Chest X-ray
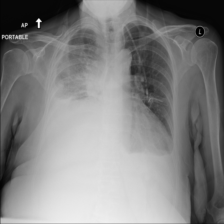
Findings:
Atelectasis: negative
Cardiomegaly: negative
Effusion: positive
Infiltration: positive
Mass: negative
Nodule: negative
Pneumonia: negative
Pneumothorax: negative
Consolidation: negative
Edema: negative
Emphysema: negative
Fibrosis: negative
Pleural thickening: negative
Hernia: negative